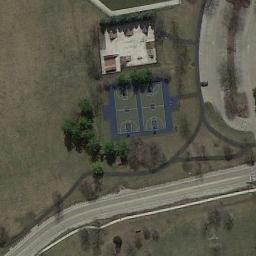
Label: basketball_court